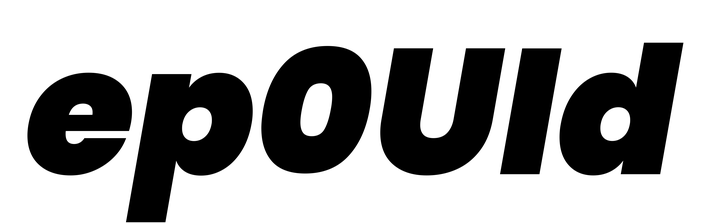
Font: Poppins-BlackItalic